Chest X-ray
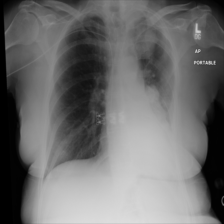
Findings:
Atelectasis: positive
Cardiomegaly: negative
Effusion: negative
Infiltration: negative
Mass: positive
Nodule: negative
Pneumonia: negative
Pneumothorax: negative
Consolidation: positive
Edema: negative
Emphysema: negative
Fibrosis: negative
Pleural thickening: negative
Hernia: negative